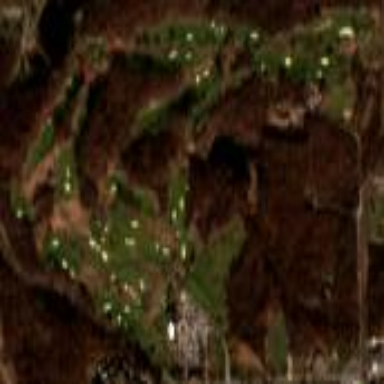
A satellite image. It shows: Golf course surrounded by greenery.